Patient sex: M
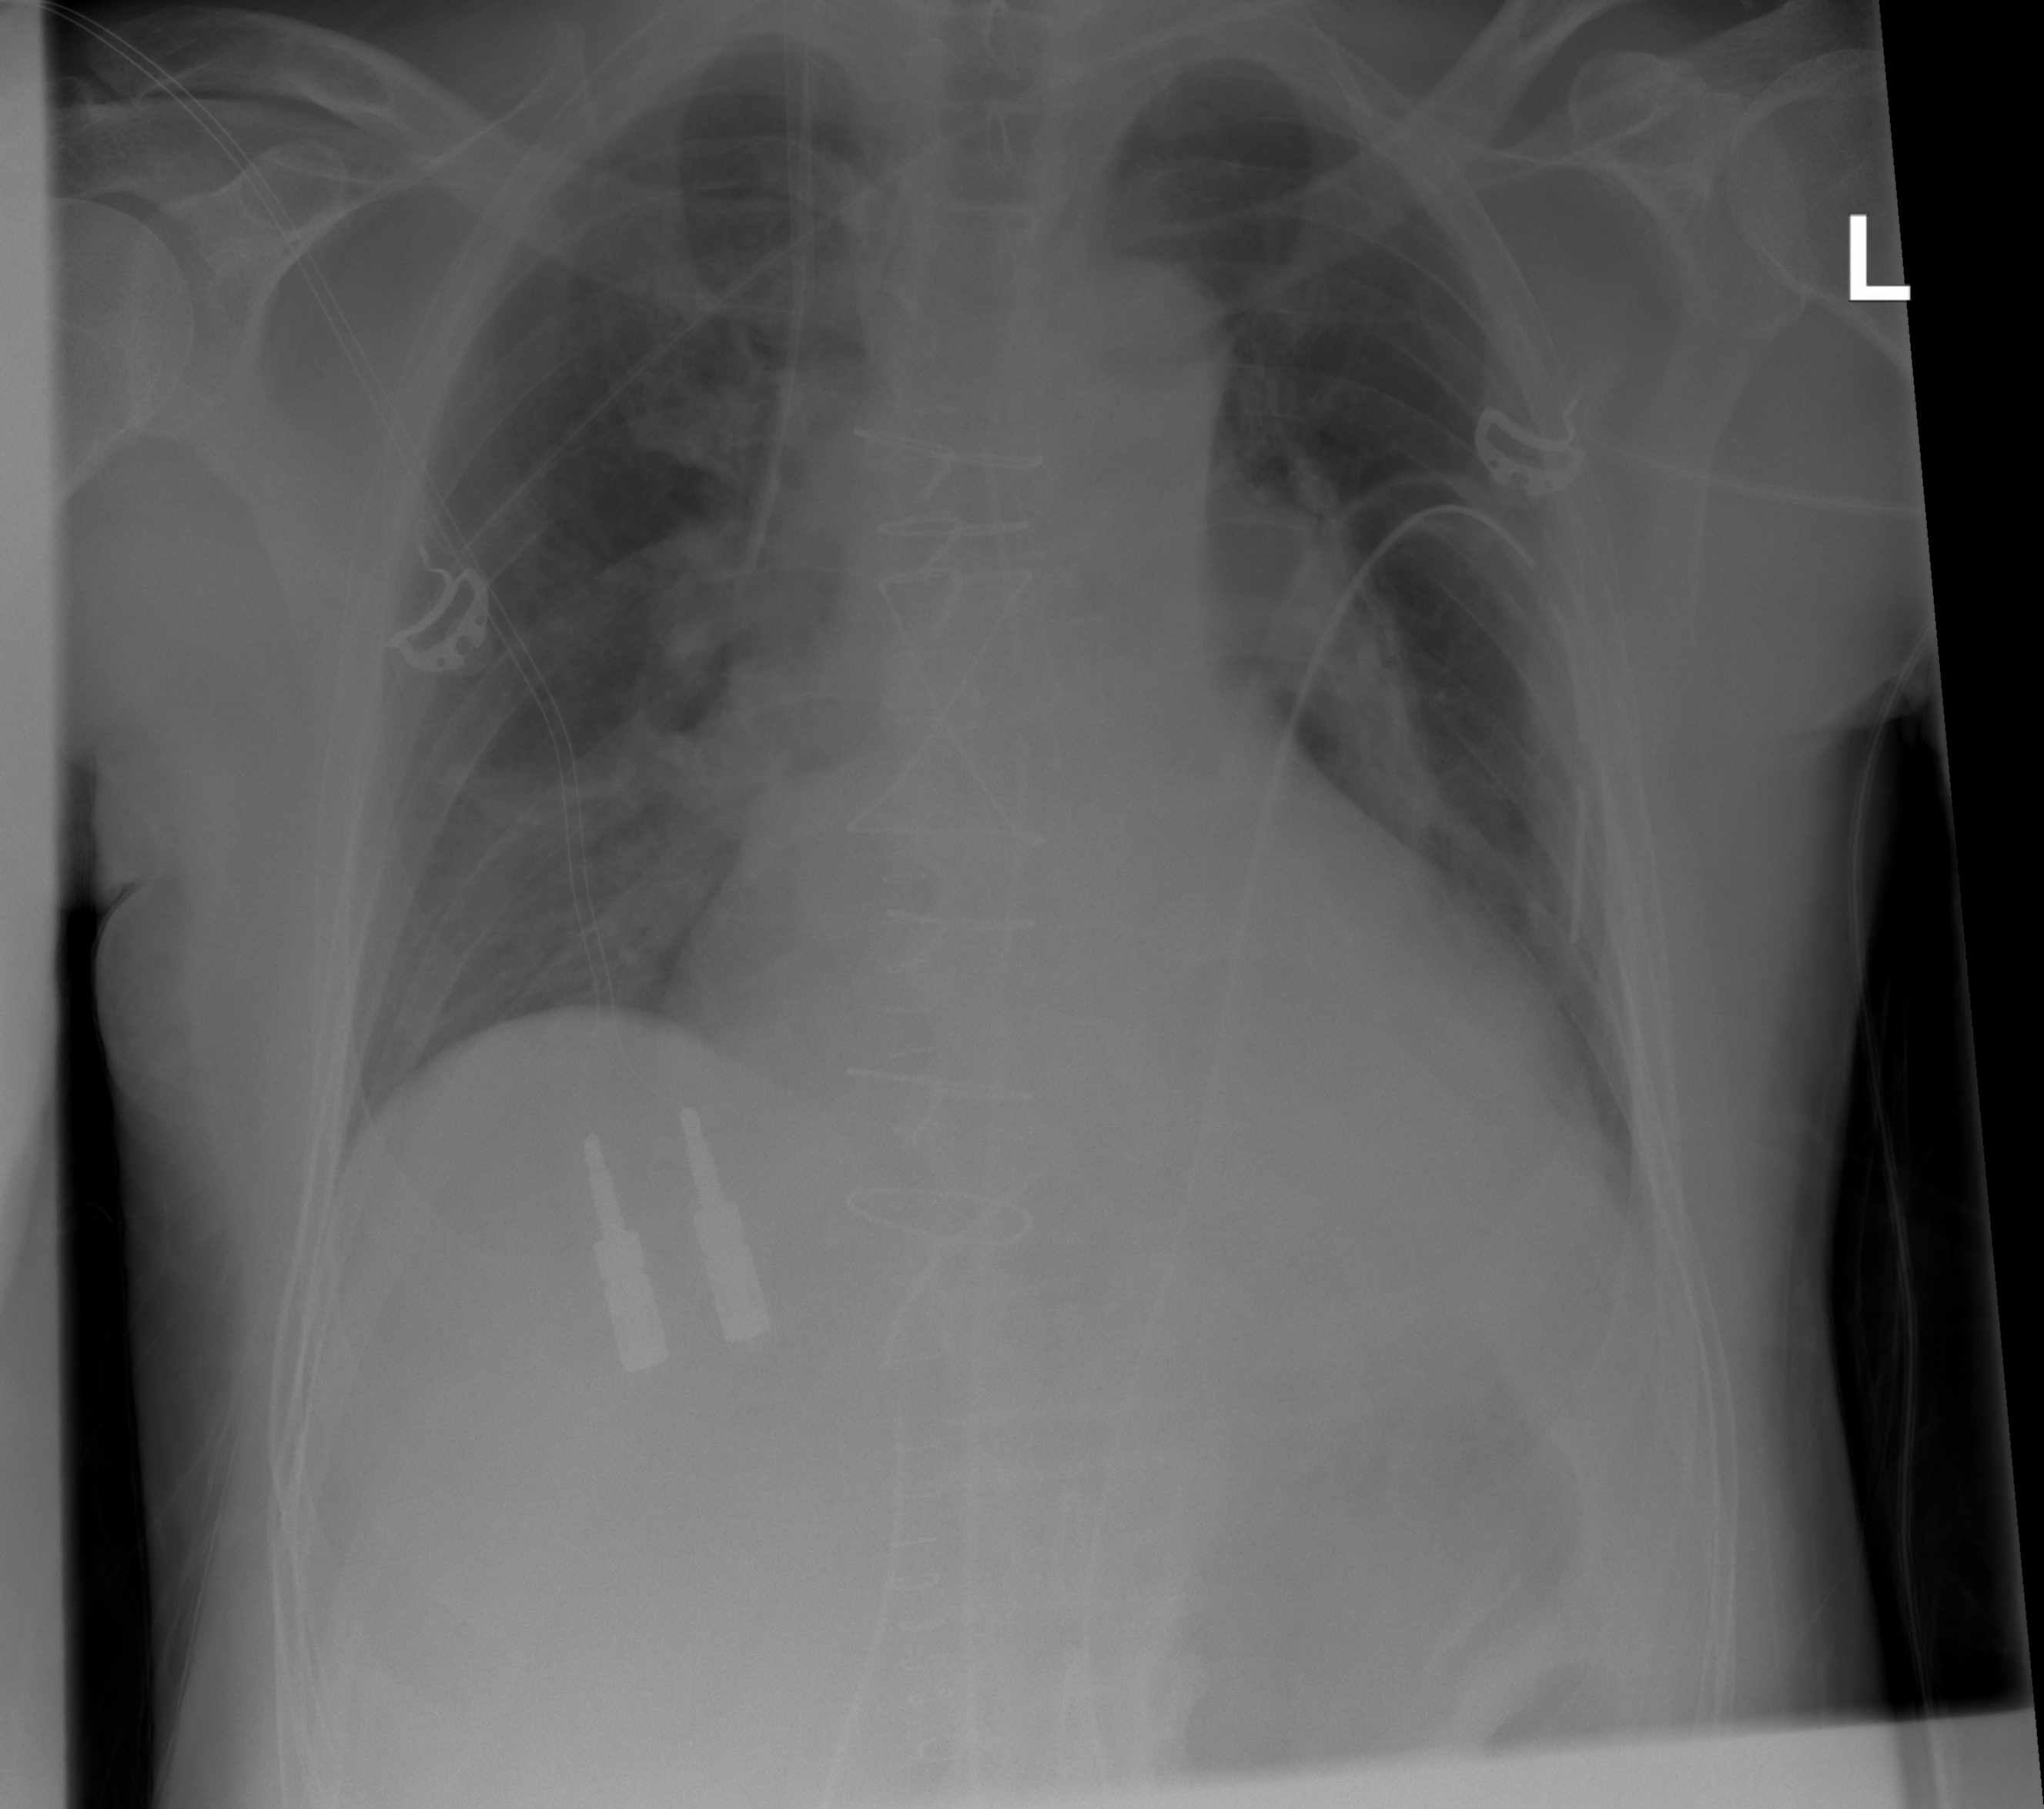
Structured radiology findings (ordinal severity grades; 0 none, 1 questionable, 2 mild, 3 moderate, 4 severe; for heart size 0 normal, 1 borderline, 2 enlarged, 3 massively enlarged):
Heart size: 2
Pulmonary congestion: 0
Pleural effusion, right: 0
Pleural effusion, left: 0
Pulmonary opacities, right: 0
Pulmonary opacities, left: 0
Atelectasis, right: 0
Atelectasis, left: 2